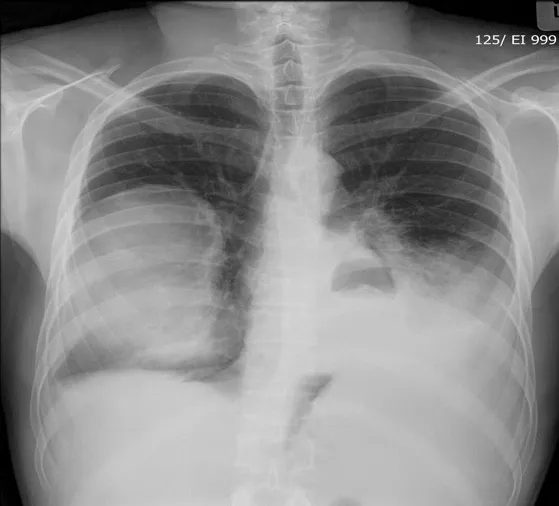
Chest radiograph at presentation.
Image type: radiology (x_ray)